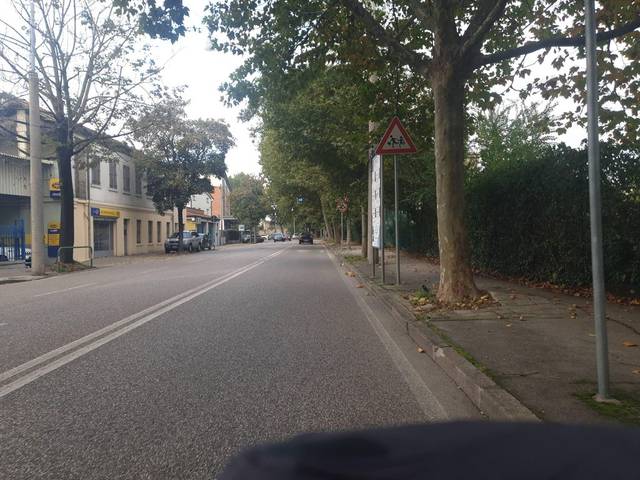
Region: Italy
Coordinates: 45.414, 11.864